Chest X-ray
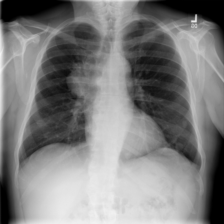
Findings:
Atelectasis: negative
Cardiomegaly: negative
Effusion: negative
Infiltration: negative
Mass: positive
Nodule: positive
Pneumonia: negative
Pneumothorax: negative
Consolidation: negative
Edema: negative
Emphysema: negative
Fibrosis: negative
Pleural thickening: negative
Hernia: negative